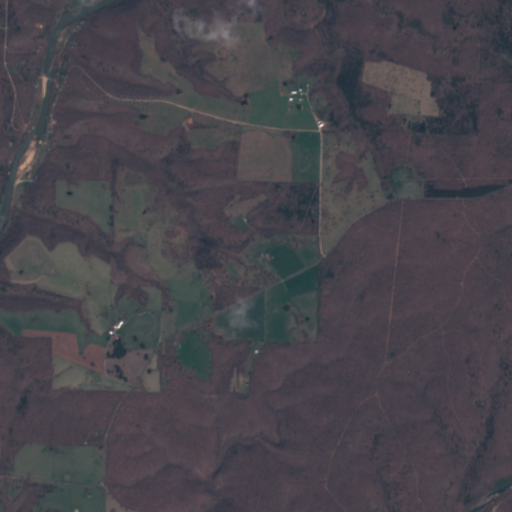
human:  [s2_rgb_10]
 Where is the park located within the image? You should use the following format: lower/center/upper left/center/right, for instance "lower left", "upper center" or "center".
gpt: The park is located in the center of the image.
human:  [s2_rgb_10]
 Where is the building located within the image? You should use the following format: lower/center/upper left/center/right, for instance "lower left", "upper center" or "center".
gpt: There is no building in the image.